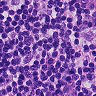
Metastatic tissue present: yes